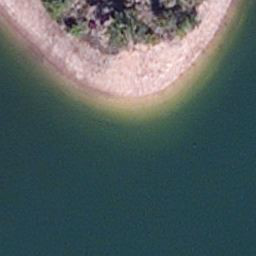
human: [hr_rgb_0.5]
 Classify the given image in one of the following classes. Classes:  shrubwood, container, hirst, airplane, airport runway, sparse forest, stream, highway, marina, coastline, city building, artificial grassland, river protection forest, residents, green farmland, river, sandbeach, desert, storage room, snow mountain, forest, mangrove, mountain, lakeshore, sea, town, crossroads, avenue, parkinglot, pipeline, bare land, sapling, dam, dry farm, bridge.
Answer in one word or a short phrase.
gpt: lakeshore